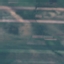
Label: AnnualCrop